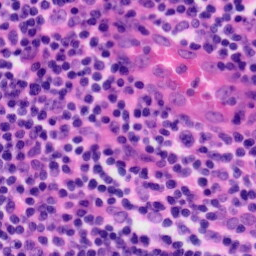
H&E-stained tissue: Tonsil